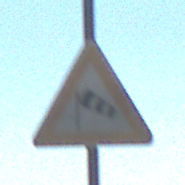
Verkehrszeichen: SeitenwindVonLinks
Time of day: Midday
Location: Outdoor (Nature)
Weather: Clear
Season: NotSpecified
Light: Natural